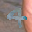
Label: 4